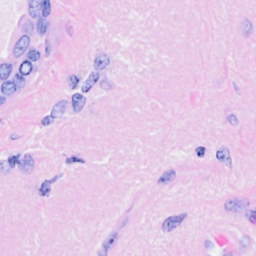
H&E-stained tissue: Breast